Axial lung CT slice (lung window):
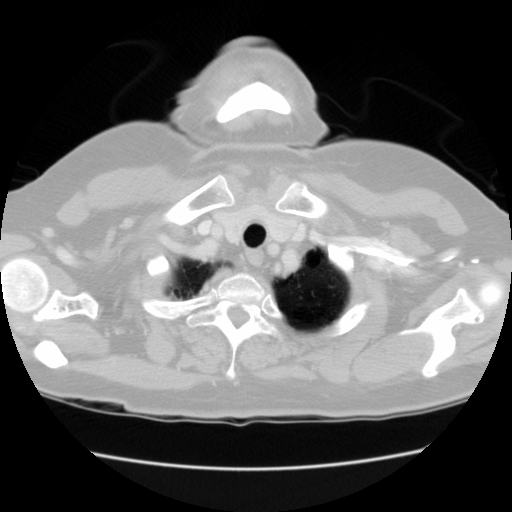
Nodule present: no